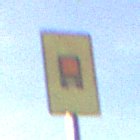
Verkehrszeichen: KennzeichnungspflichtigeFahrzeugeGefaehrlicheGueterOhnePfeilsymbol
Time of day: MorningAfternoon
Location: Outdoor (RoadRail)
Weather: PartlyCloudy
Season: NotSpecified
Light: Natural